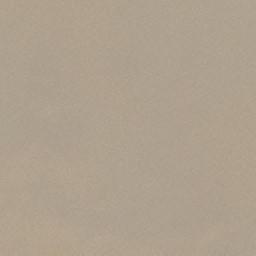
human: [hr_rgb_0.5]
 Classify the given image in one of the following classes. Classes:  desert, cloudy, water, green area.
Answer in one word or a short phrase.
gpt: desert